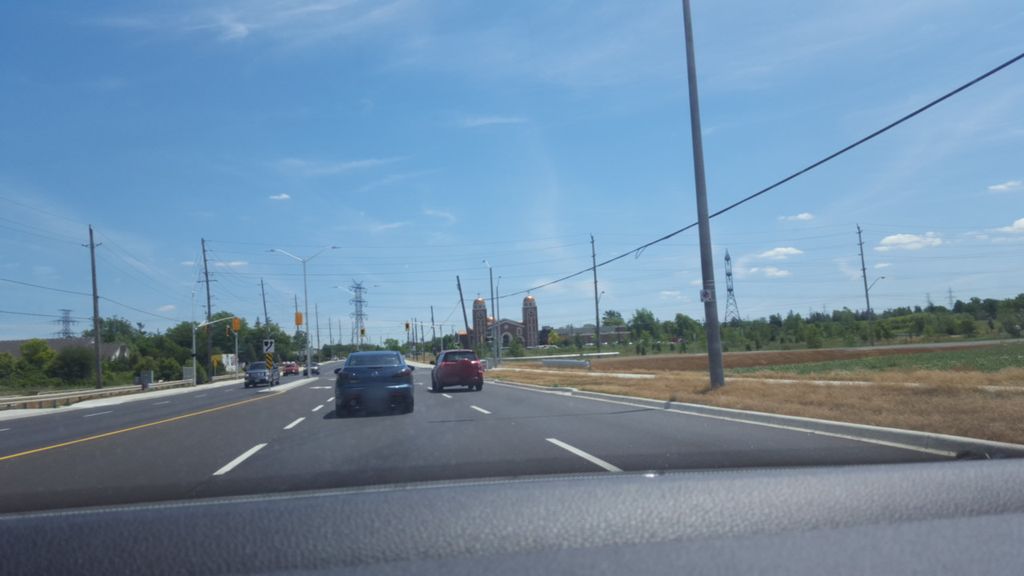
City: hamilton